Interaction volume radius: 5 \u00c5
Interaction volume height: 15 \u00c5
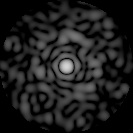
Disorder parameter: 0.8013